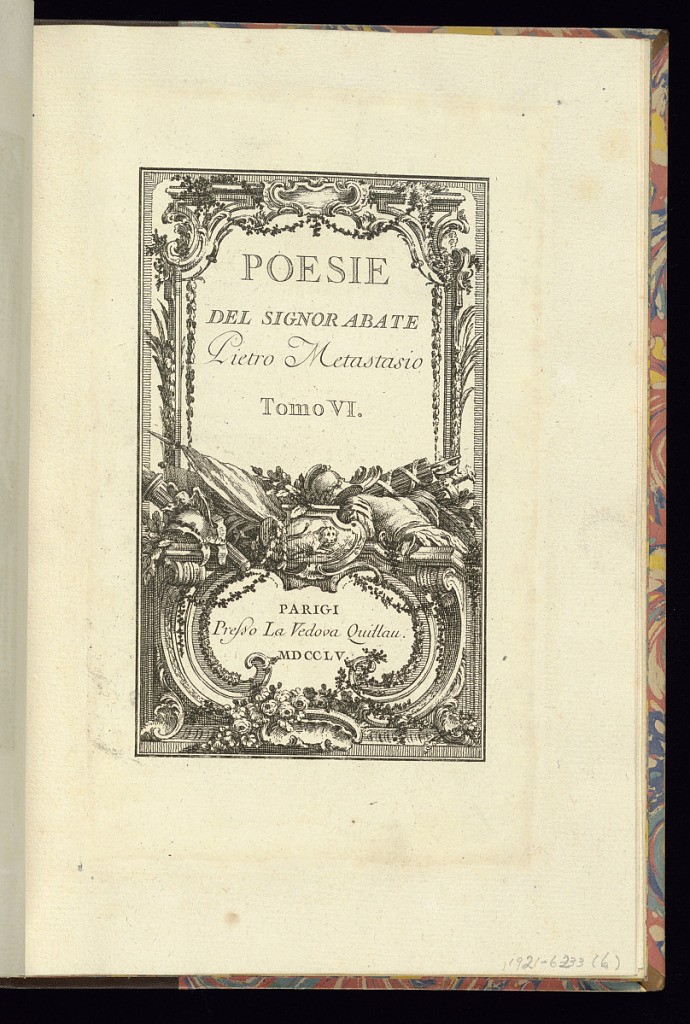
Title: Title Page
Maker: Pietro Metastasio, Italian, 1698 – 1782
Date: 1755
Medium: Etching on laid paper
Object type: Print
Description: Title page for the sixth of ten volumes of poetry by Metastasio. The title, address and date are lettered within an ornamental border, featuring c-scrolls, shell, acanthus leaf, and palm leaf ornament, fleurons, gadrooning, garlands of flowers, cartouches, and a central military trophy.